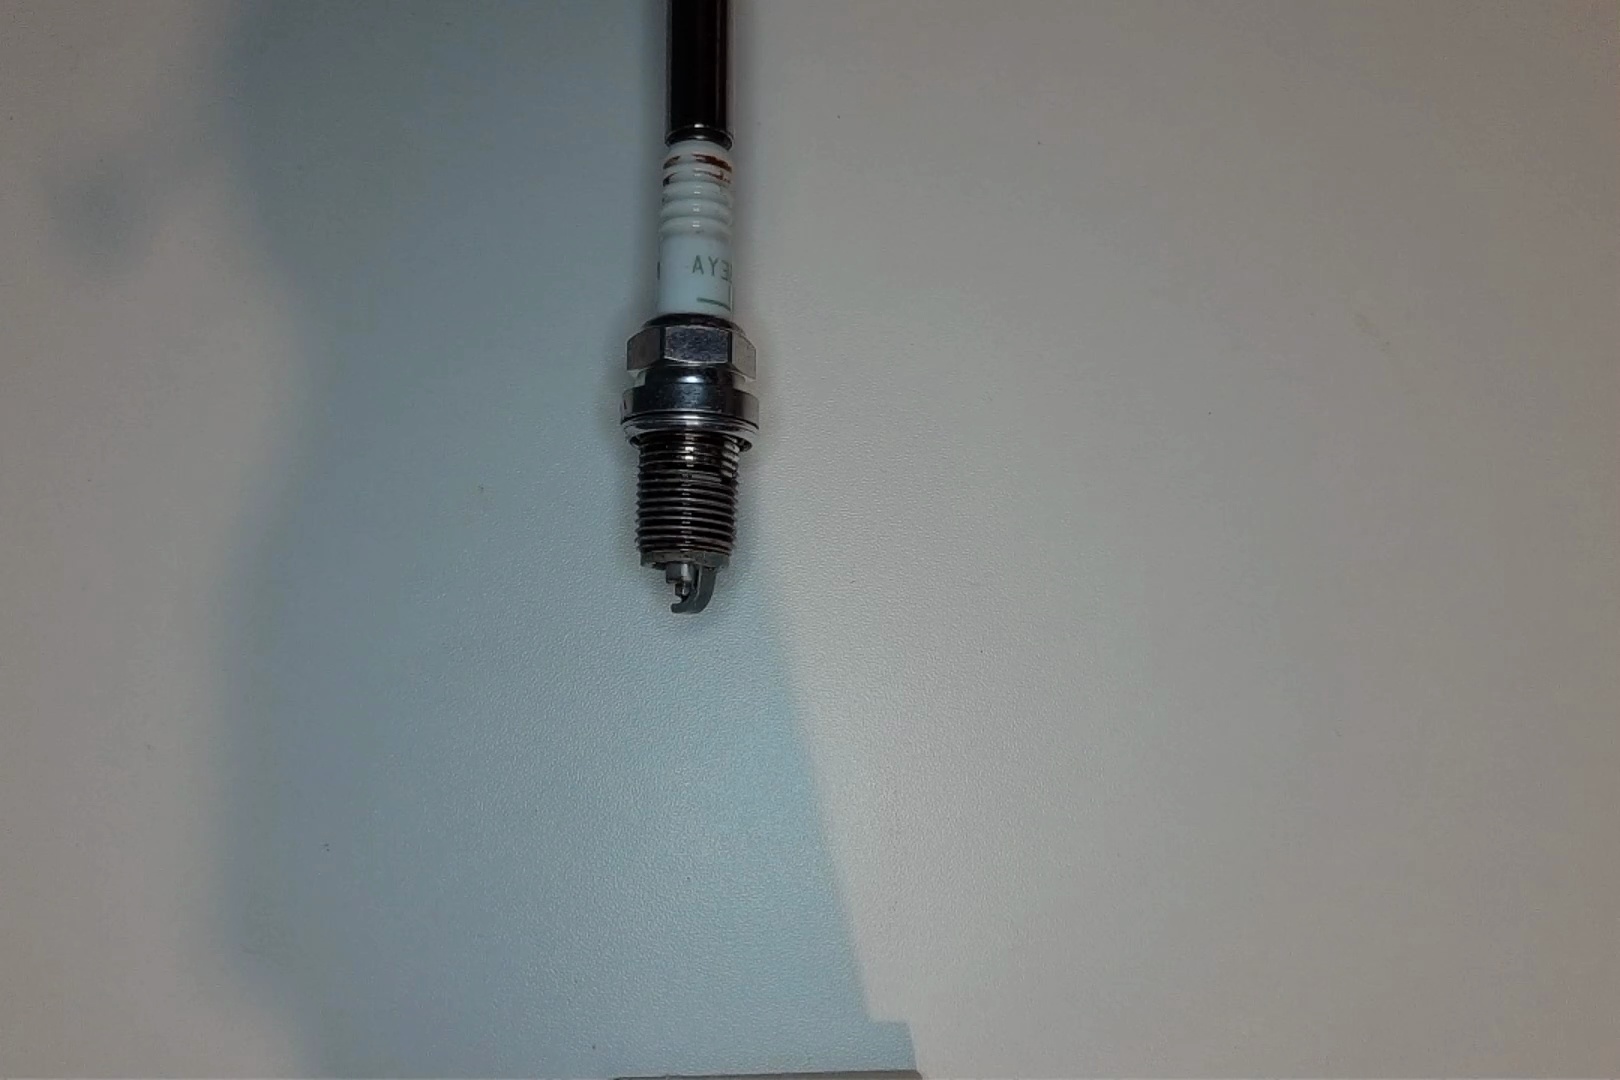
Label: anomaly